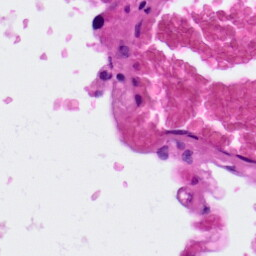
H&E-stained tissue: Lung